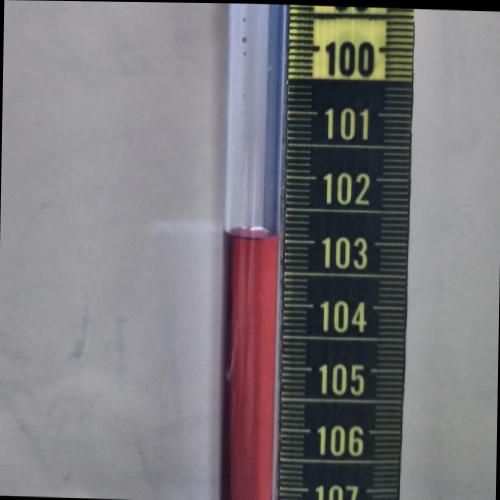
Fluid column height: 103.0 cm